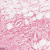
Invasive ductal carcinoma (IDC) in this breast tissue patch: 0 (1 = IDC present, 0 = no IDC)